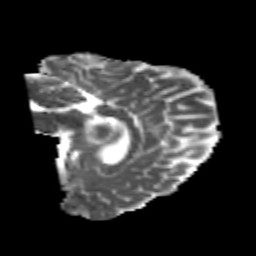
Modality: MD
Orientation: sagittal
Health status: healthy
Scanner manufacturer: philips
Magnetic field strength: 3 T
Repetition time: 6.964 s
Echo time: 0.092 s